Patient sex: F
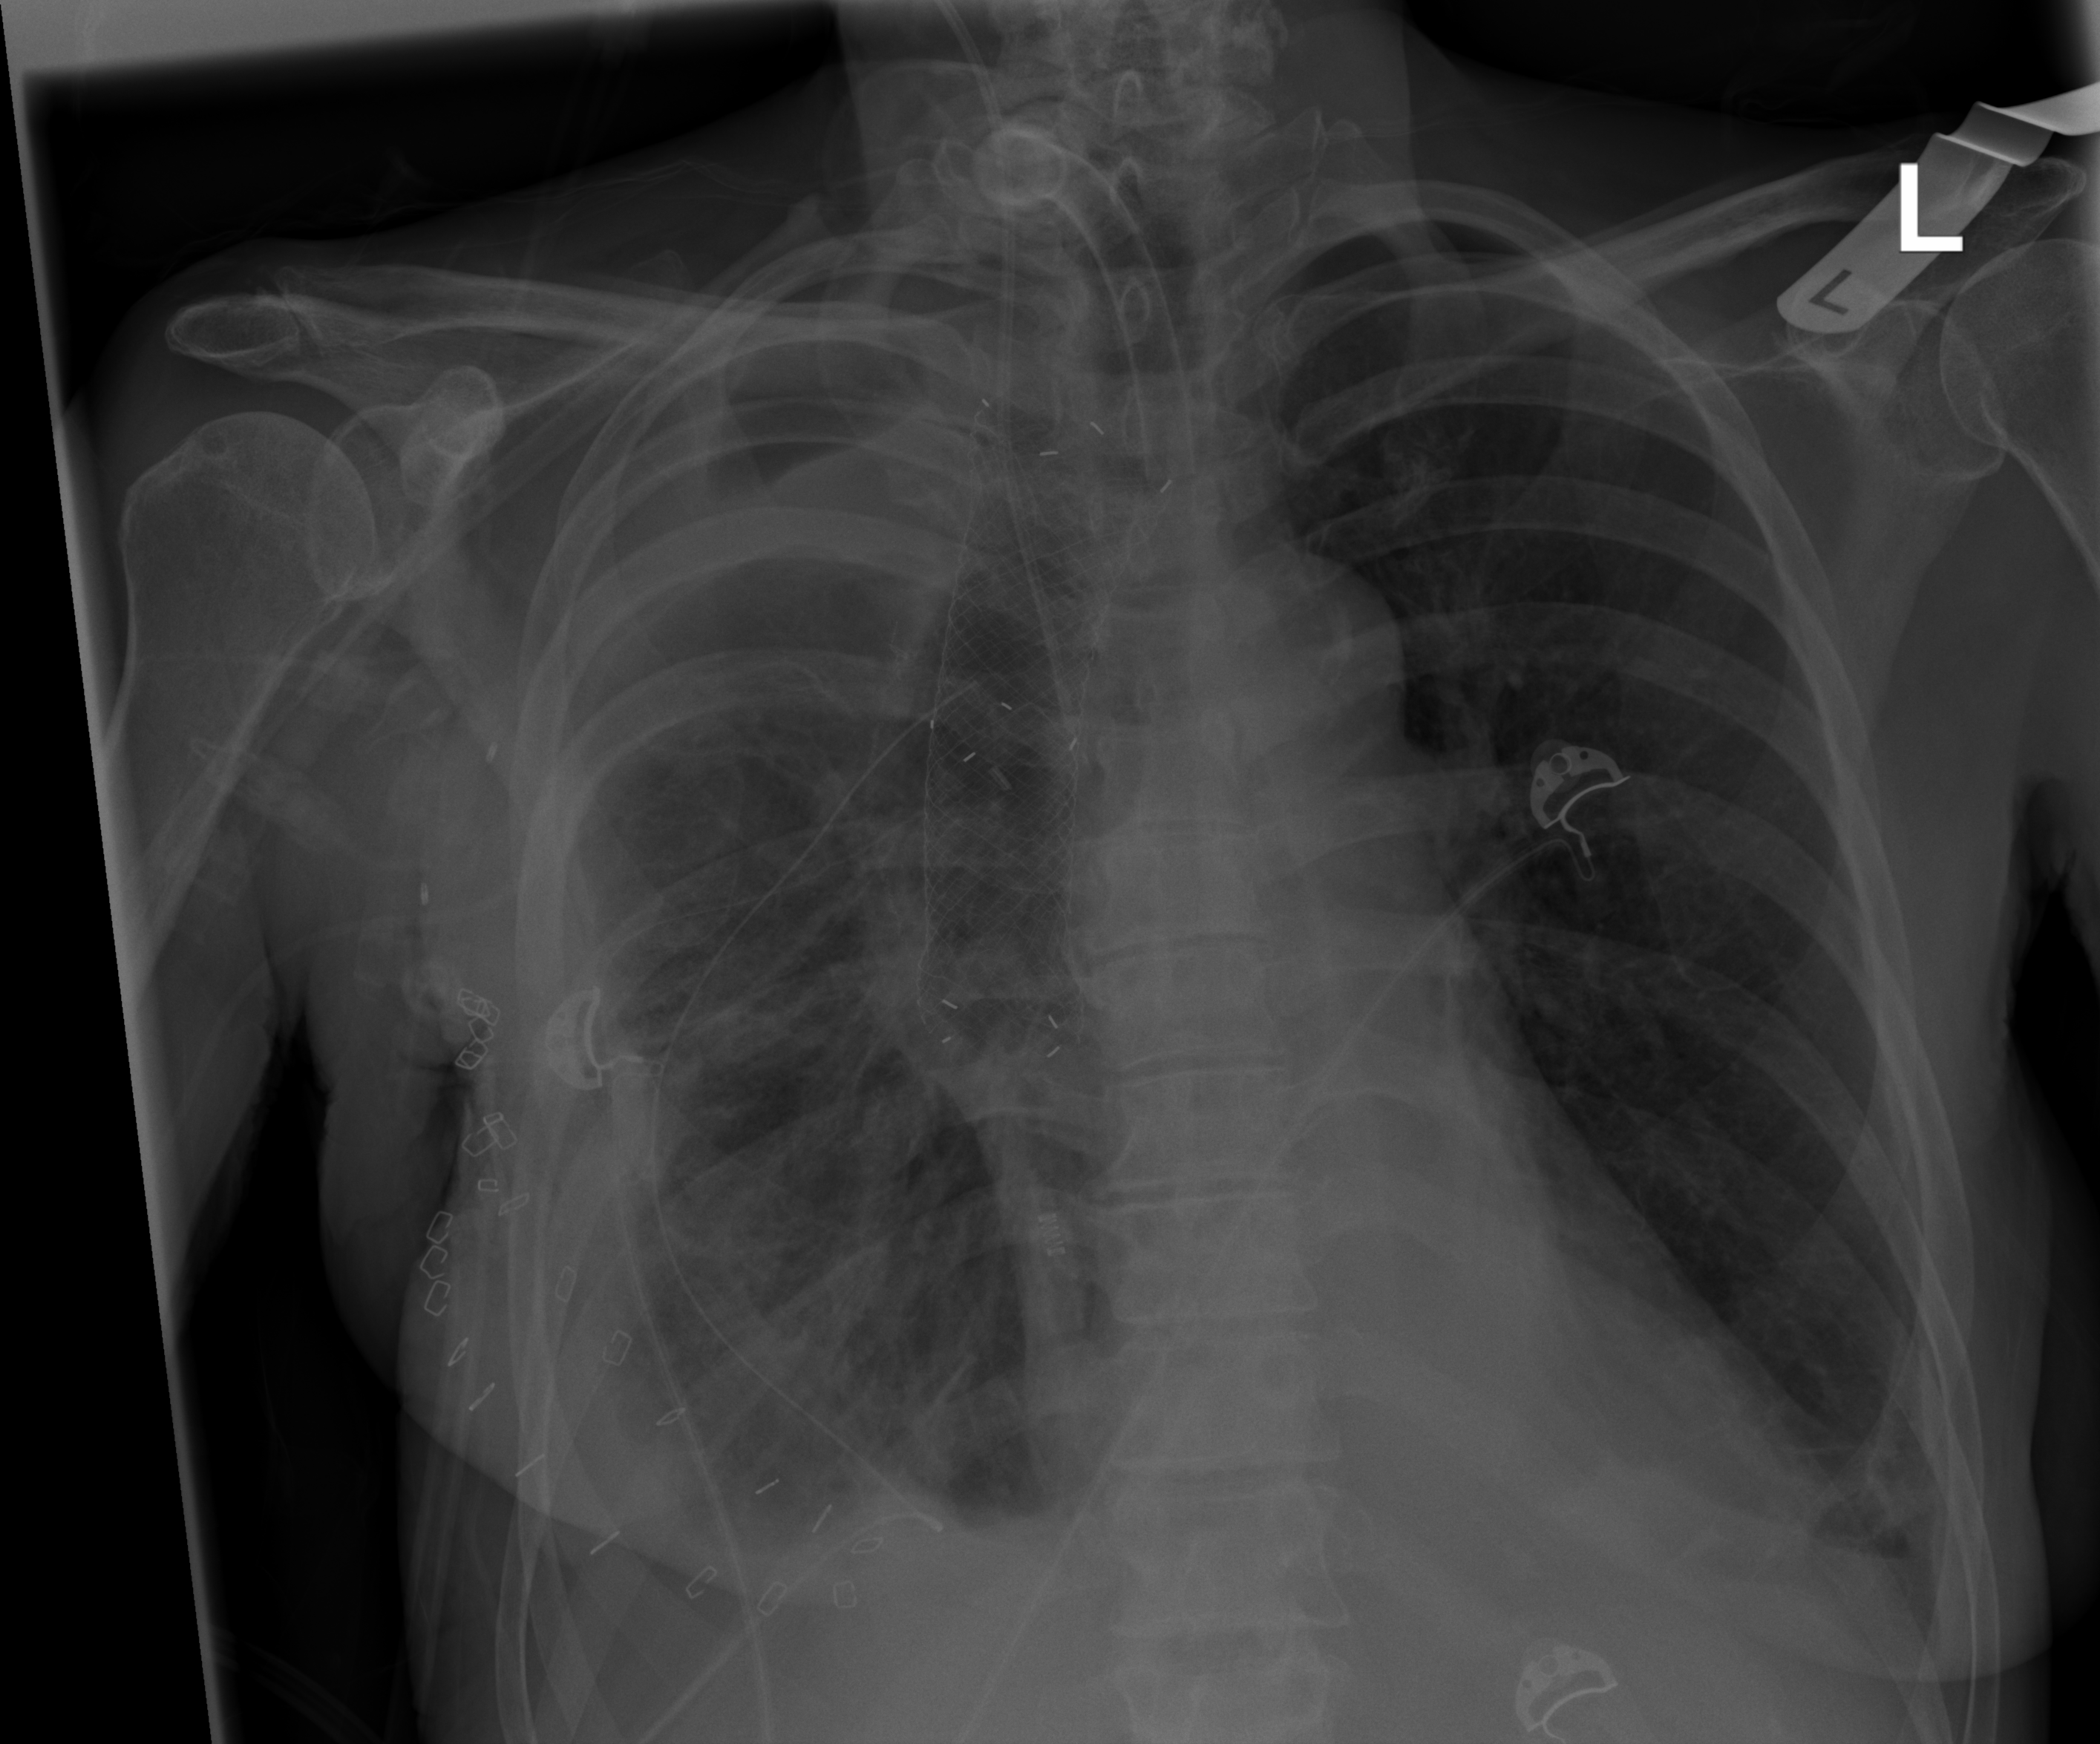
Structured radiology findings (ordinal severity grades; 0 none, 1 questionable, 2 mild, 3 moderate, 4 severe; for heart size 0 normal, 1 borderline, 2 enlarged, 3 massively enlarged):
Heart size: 0
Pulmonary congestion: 0
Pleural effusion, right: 3
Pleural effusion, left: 2
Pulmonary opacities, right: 3
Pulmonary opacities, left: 0
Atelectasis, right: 3
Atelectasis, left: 2